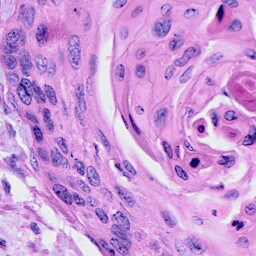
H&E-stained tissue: Cervix